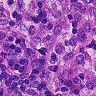
Metastatic tissue present: no